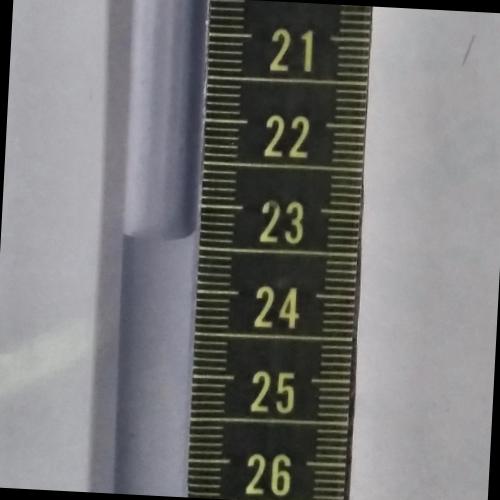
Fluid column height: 23.4 cm